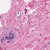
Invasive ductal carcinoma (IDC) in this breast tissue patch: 0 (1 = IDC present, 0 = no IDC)